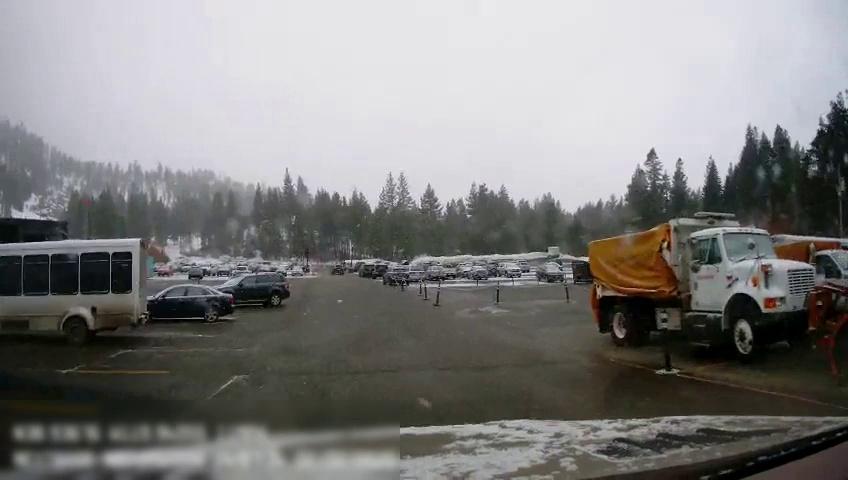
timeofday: Day
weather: Snowy
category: Vehicles | Other LV
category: Vehicles | Other LV
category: Vehicles | Other LV
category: Vehicles | Car
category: Vehicles | SUV
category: Vehicles | SUV
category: Vehicles | Car
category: Vehicles | SUV
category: Vehicles | Truck
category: Vehicles | SUV
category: Vehicles | SUV
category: Vehicles | SUV
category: Drivable Space